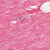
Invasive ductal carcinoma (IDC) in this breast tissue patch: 0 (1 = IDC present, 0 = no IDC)